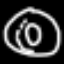
Label: donut